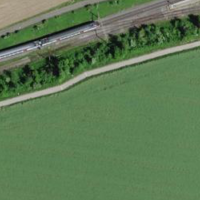
EUNIS habitat code: 52
Species observed at this site:
Corylus avellana